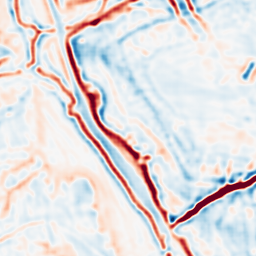
Category: multiscale
Decomposition family: log
Decomposition parameters: sigma: 3
Upsampling method: sinc_blackman
Upsampling parameters: scale: 8
kernel_size: 16
Upsampling scale: 8